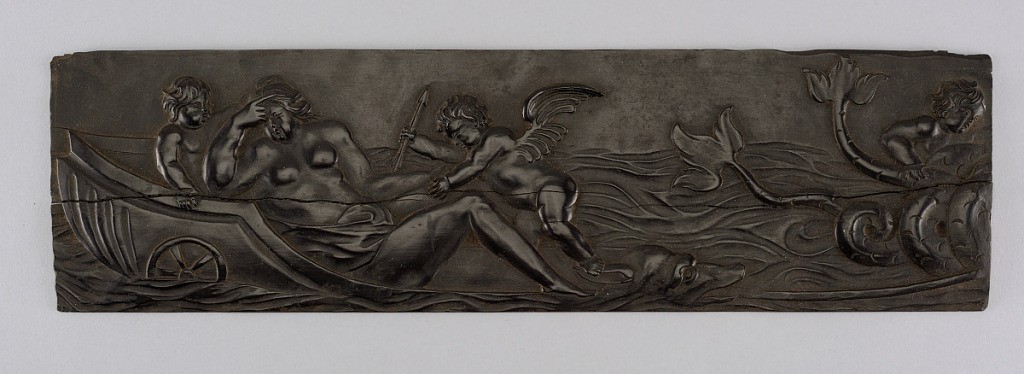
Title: Plaque
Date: possibly late 17th century
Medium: wood, carved
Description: Woman attended by putti in a chariot drawn by a sea-beast; coiled tails of other sea-beasts. Carved in low relief.